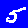
Digit: 5